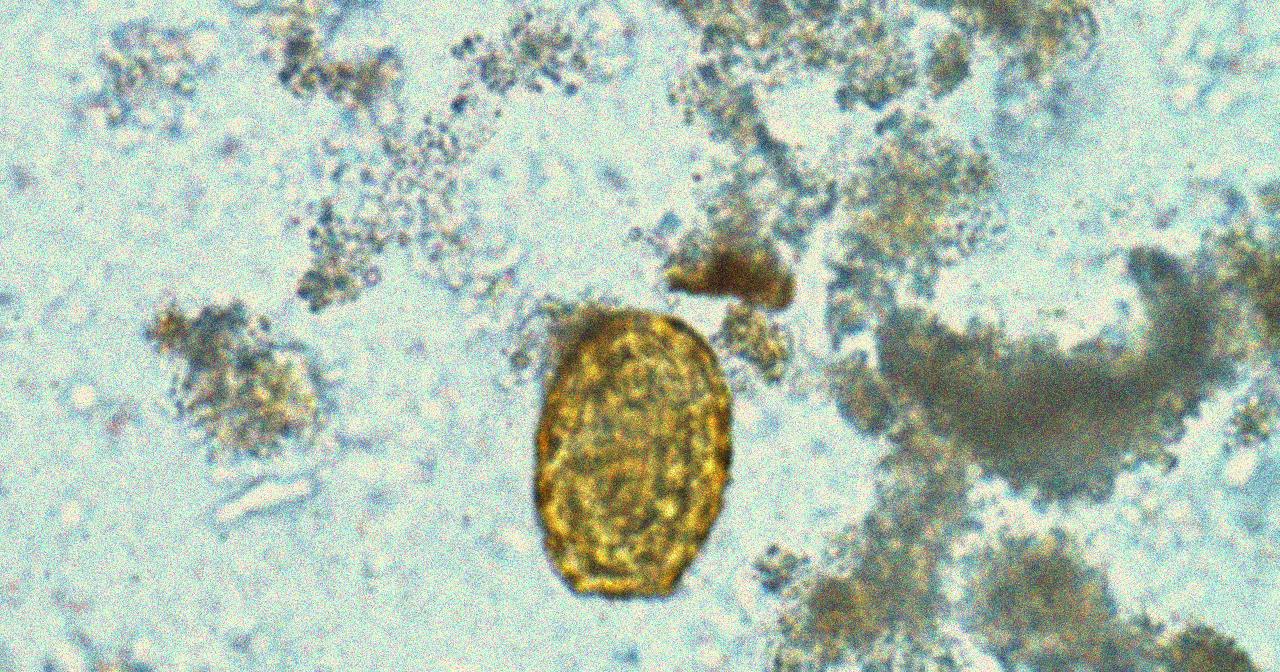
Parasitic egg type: Ascaris lumbricoides